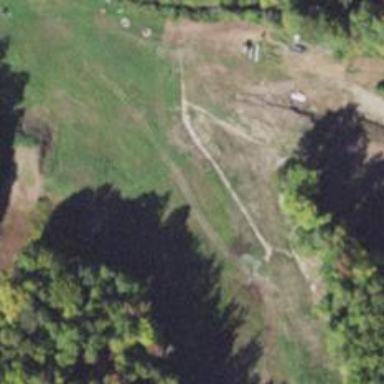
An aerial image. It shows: Intermediate difficulty ski slope.